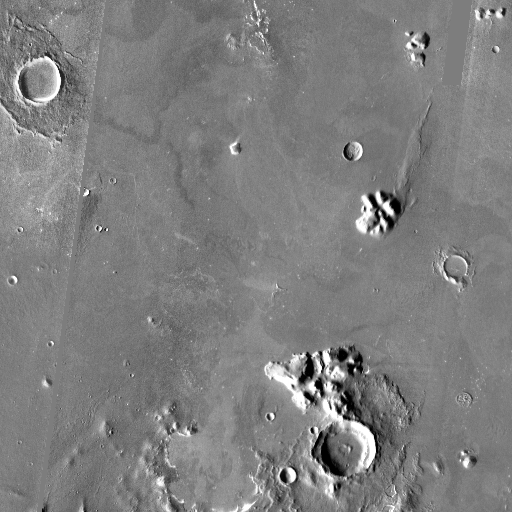
Crater classes present: Background, Other, Layered, Buried